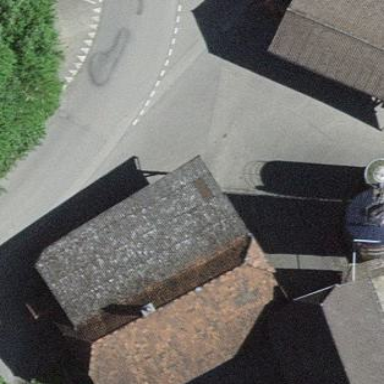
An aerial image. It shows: Garage building.